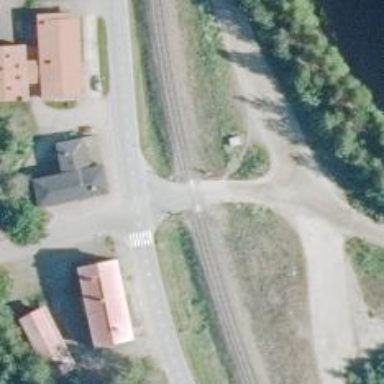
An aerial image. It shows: Level crossing with light signals and saltire markings.